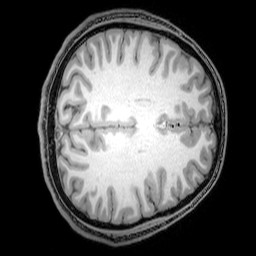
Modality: T1w
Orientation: axial
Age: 21
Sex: male
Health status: healthy
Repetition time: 0.081 s
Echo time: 0.037 s